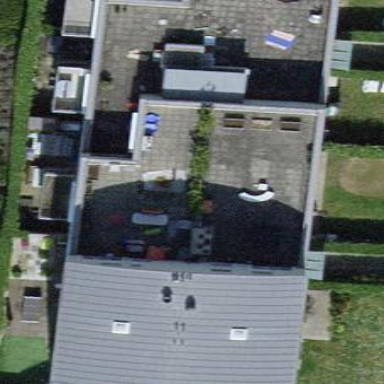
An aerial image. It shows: Flat-roofed apartment building.